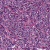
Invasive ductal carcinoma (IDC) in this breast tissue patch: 1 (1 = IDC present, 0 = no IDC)